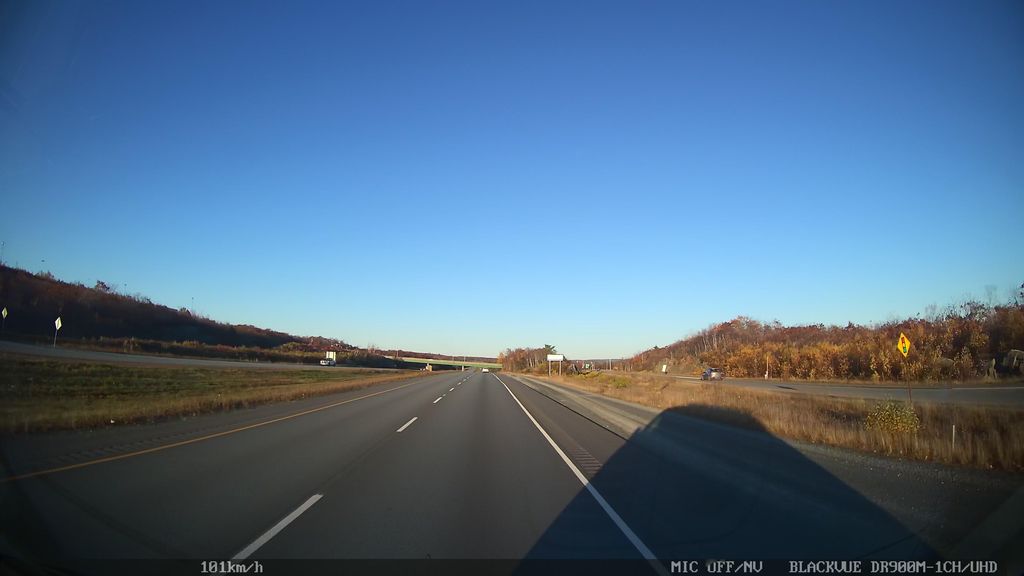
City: halifax